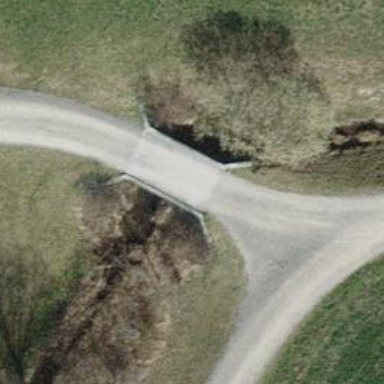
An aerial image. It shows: Pebblestone track with grade2 quality.